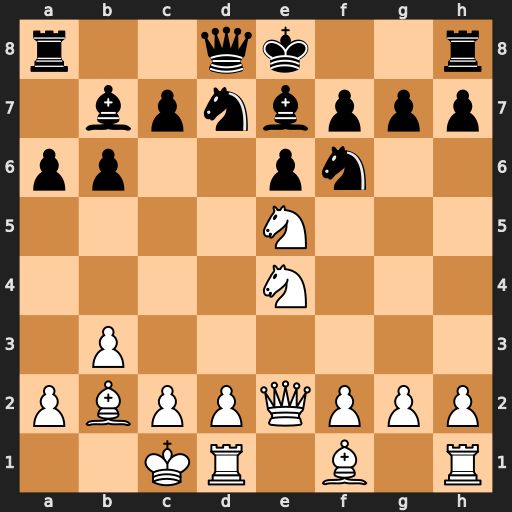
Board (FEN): r2qk2r/1bpnbppp/pp2pn2/4N3/4N3/1P6/PBPPQPPP/2KR1B1R
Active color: w
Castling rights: kq
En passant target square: -
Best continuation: Nxf7 Kxf7 Ng5+